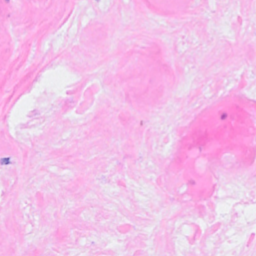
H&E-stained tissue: Breast